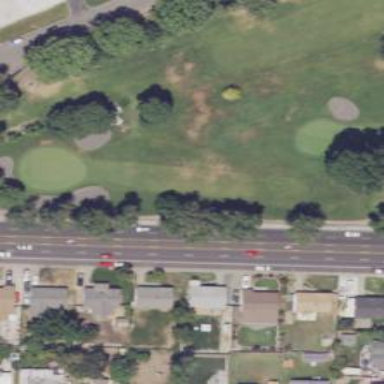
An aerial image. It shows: Golf hole.